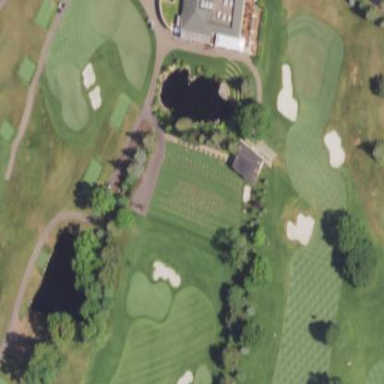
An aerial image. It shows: Golf tee.